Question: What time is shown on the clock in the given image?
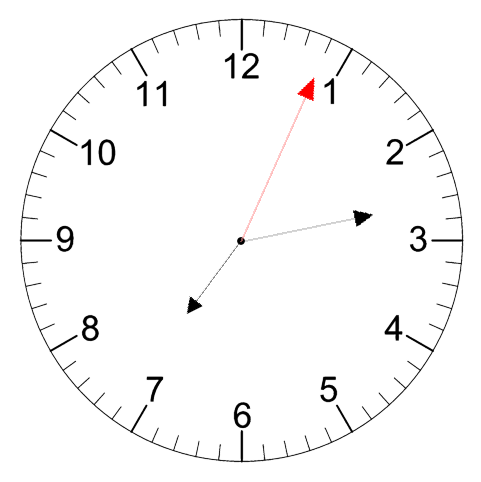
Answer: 07:13:04